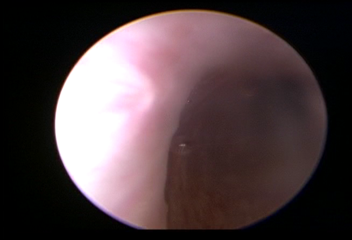
Modality: WLC
Class: Normal mucosa
Bladder cancer association: No